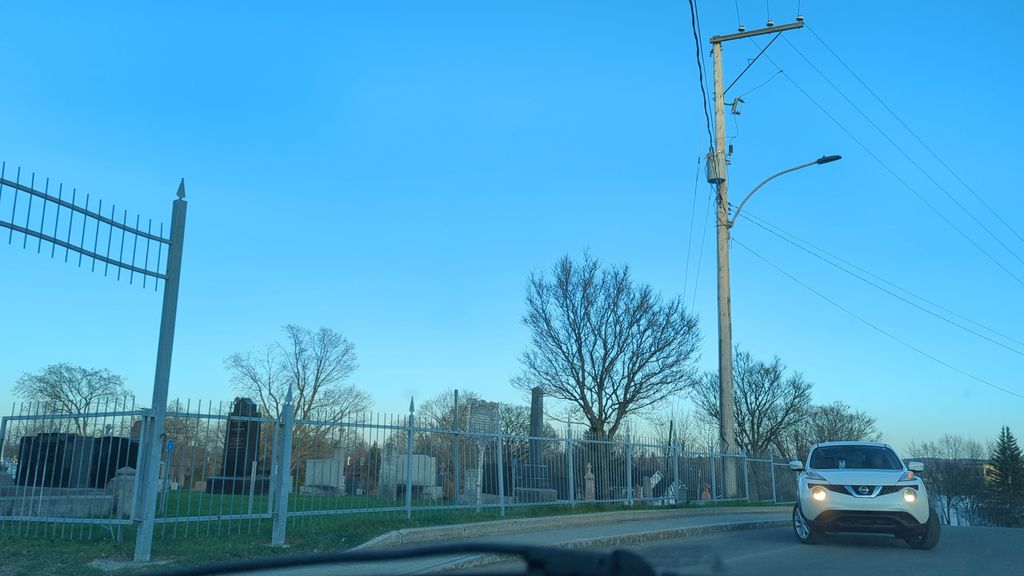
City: quebec_city